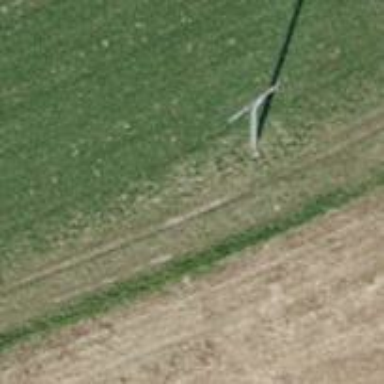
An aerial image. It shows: Power pole.